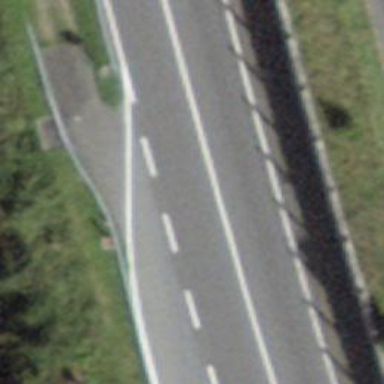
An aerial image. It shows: Asphalt motorway of trunk classification.